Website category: university
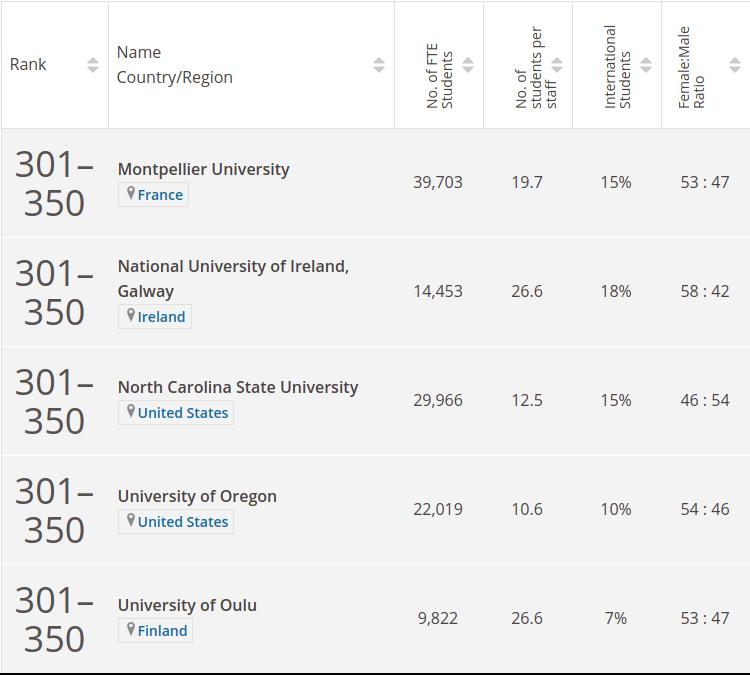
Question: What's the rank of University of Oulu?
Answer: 301350

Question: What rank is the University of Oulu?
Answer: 301350

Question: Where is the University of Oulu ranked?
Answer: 301350

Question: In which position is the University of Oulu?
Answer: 301350

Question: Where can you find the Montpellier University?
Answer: France

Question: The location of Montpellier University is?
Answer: France

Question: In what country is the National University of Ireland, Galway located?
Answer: Ireland

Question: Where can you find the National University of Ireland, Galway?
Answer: Ireland

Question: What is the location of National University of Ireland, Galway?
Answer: Ireland

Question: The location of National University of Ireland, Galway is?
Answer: Ireland

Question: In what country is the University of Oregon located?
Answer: United States

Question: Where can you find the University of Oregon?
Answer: United States

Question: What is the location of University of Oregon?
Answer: United States

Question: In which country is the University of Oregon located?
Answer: United States

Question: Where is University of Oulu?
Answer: Finland

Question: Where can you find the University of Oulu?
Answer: Finland

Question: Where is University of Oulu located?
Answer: Finland

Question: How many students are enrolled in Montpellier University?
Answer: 39,703

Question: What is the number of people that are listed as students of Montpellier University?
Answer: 39,703

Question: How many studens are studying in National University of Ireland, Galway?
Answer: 14,453

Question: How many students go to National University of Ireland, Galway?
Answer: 14,453

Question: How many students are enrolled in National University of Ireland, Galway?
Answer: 14,453

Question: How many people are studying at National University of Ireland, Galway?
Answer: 14,453

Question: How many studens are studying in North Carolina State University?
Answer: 29,966

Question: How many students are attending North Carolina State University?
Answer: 29,966

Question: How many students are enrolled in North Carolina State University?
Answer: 29,966

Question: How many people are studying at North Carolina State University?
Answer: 29,966

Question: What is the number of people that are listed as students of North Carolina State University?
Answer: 29,966

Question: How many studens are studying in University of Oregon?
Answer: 22,019

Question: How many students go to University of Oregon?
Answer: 22,019

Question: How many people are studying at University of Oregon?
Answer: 22,019

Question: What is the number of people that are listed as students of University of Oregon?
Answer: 22,019

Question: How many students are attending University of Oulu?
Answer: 9,822

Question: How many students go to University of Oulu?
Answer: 9,822

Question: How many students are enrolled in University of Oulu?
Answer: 9,822

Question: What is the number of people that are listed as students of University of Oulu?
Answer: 9,822

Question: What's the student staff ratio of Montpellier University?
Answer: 19.7

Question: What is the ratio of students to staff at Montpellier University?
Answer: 19.7

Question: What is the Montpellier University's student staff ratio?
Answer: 19.7

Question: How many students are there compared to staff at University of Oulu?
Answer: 26.6

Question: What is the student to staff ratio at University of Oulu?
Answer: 26.6

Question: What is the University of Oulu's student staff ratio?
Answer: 26.6

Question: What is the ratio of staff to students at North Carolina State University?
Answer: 12.5

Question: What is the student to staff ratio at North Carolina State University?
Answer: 12.5

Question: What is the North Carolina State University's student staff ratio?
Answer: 12.5

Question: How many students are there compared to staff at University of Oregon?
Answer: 10.6

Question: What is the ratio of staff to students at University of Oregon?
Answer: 10.6

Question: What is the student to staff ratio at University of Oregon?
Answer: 10.6

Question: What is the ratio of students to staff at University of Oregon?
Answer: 10.6

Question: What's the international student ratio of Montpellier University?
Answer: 15%

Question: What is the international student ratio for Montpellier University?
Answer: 15%

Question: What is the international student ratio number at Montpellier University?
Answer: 15%

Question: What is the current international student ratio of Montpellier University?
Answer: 15%

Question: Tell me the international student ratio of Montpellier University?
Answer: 15%

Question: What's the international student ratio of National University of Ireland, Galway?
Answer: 18%

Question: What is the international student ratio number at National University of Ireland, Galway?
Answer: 18%

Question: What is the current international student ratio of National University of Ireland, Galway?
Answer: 18%

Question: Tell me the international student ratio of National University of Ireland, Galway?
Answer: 18%

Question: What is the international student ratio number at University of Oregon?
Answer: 10%

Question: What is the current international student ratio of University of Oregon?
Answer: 10%

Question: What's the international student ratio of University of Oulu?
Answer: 7%

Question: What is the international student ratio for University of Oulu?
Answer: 7%

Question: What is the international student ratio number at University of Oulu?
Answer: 7%

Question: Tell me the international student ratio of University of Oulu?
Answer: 7%